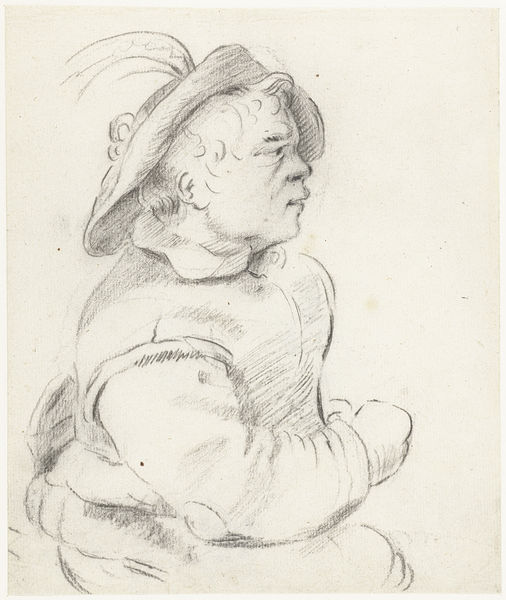
Titel: Zittende boer met flambard op, in profiel
Künstler: Moses ter Borch
Standort: Amsterdam
Institution: Rijksmuseum
Schlagwörter: homme, portrait, chapeau, profil, esquisse, papier, fusain, plume, crayon, militaire, noble, vieil, vieu, dessiner, ancient